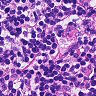
Metastatic tissue present: no